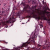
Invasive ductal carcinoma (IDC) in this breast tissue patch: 0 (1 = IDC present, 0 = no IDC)